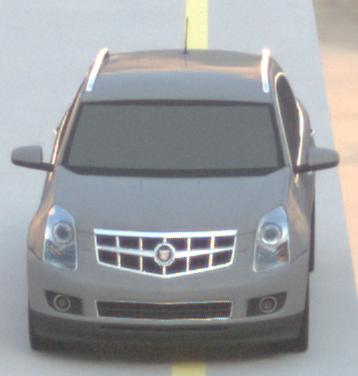
Make: Cadillac
Model: SRX 3.0 V6
Detailed model: SRX (II)
Model produced from: 2010/12
Model produced until: 2012/01
Doors: 5
Color: gray
Road condition: dry road
Daytime: sunrise or sunset
Contrast: low contrast